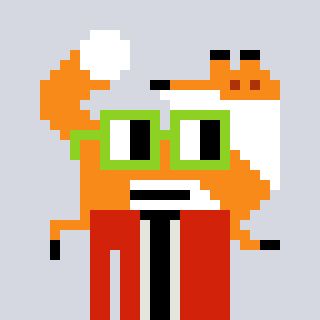
a pixel art character with square light green glasses, a fox-shaped head and a red-colored body on a cool background